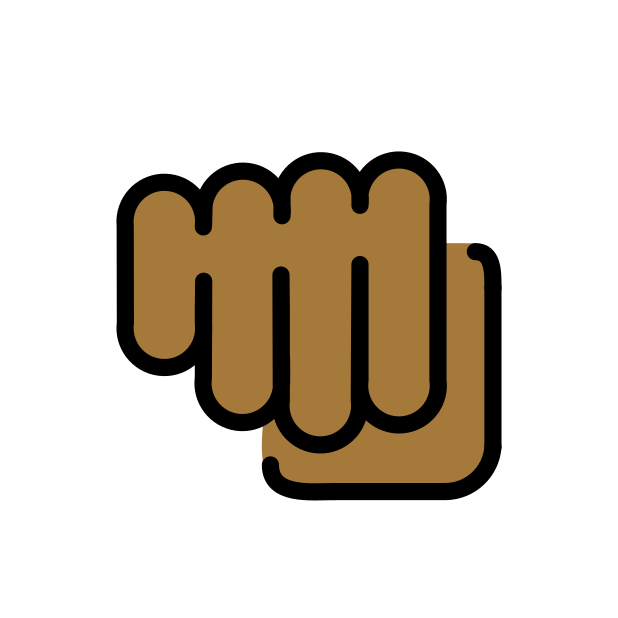
oncoming fist: medium-dark skin tone